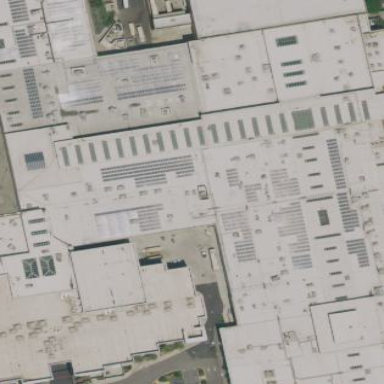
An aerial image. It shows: Mall building.